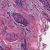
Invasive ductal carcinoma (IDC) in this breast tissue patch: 1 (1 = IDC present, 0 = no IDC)